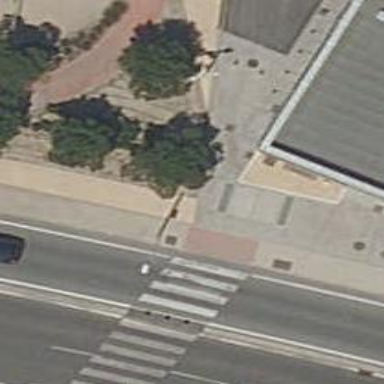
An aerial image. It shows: Sidewalk along the footway.